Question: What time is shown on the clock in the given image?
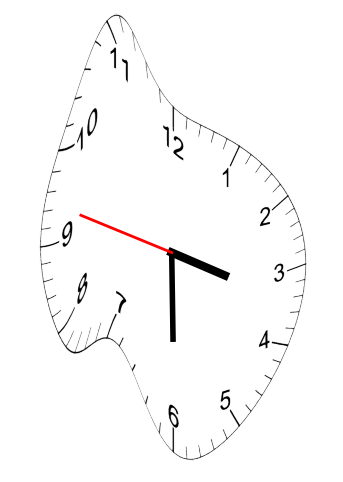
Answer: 03:29:47